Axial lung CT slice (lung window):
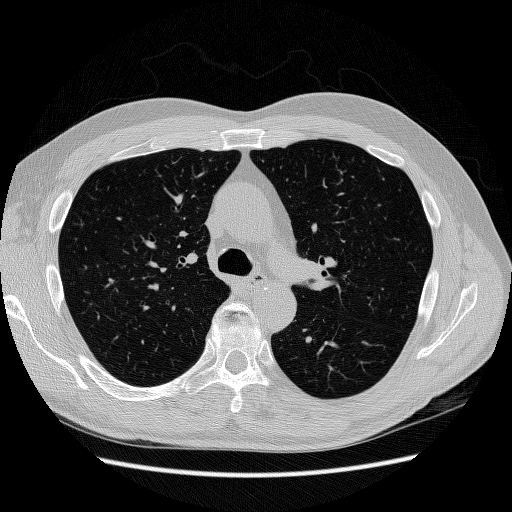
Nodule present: no